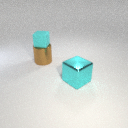
small cyan rubber cube above large brown metal cylinder